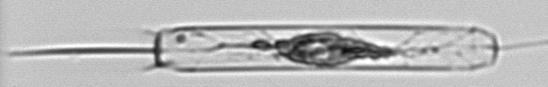
Label: Ditylum_brightwellii